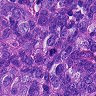
Metastatic tissue present: yes